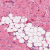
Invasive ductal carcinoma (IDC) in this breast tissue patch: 0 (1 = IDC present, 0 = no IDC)